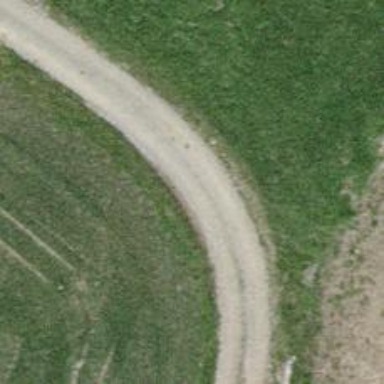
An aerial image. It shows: Track road with grade3 tracktype.